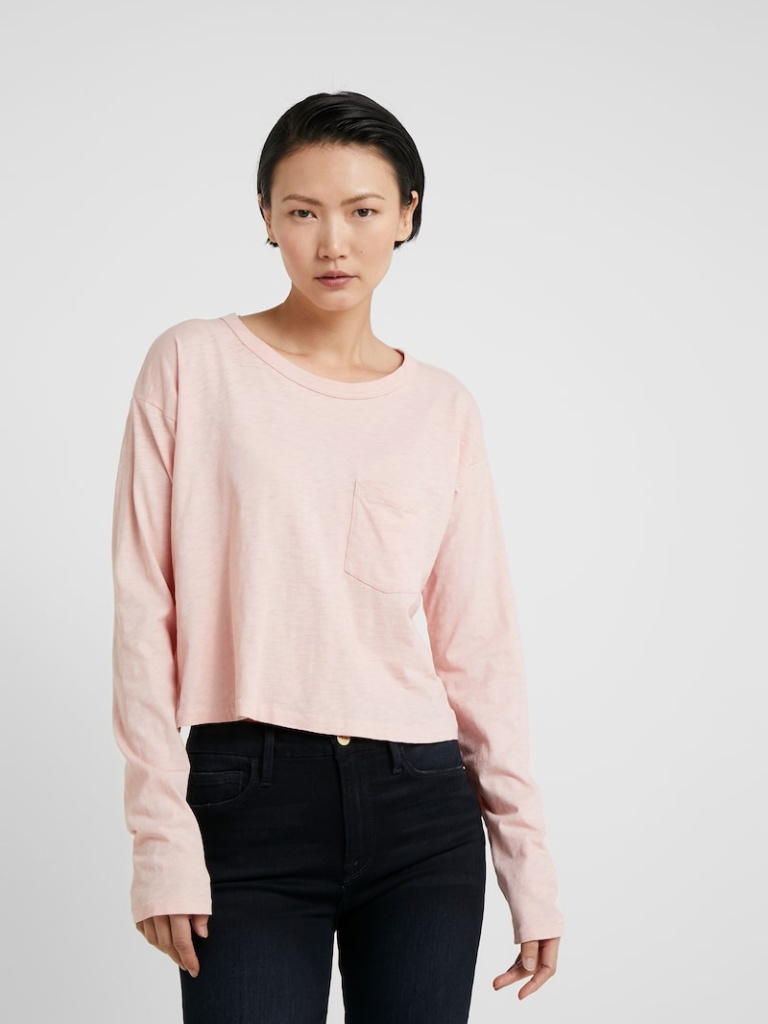
cotton relaxed a long-sleeved with the sleeves down cropped length Untucked crew t-shirt